Question:
There is table inside cell and every tiny cell can be clicked to trigger another page.
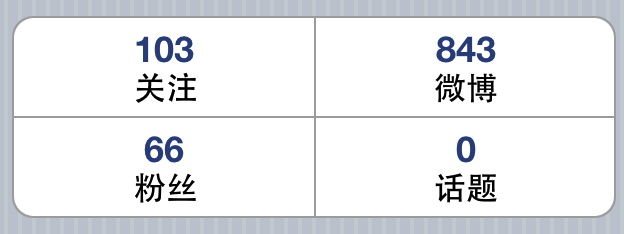
Answer: This looks like Twitter app.
I think, these methods may help you:
- 'labelView'- '[UIButton alloc] buttonWithType: UIButtonTypeCustom]'- 'lableView'- - To make the seperator: '#import <QuartzCore/QuartzCore.h>', then 'labelView.layer.borderSize = 1;''labelView.layer.borderColor = [UIColor grayColor].CGColor;'- Manually move your buttons to appropriate position. You may want to use: 'cell.contentView.clipsToBounds = YES' also
Hope this help.